Field crop: tomato
Growth stage: 1
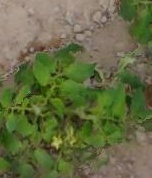
Species: tomato